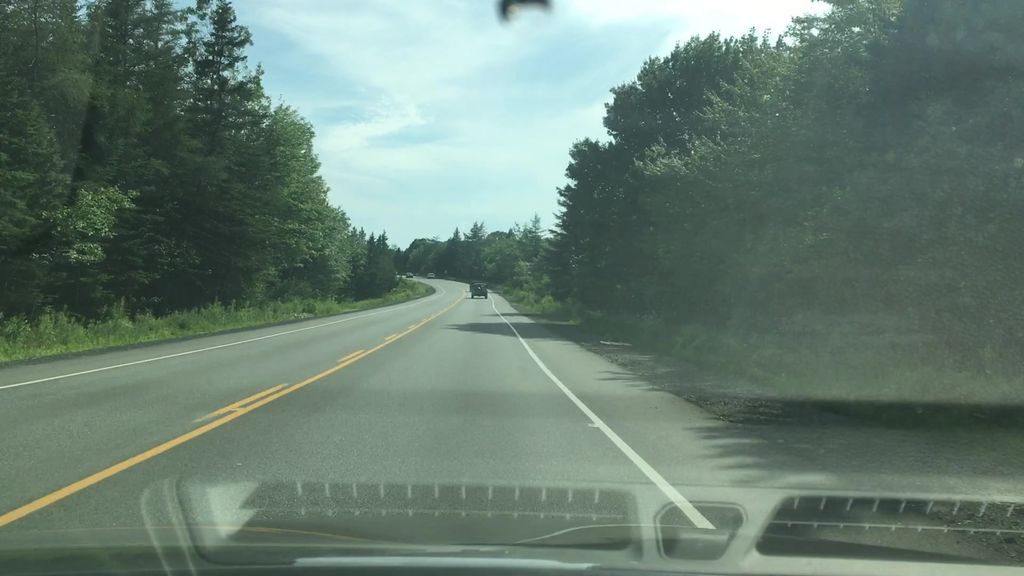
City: halifax